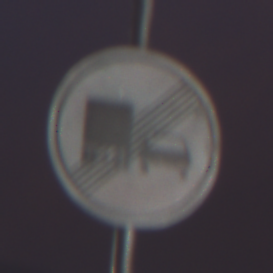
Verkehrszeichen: EndeUeberholverbotKraftfahrzeuge
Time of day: SunriseSunset
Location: Outdoor (Urban)
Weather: PartlyCloudy
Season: NotSpecified
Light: Artificial